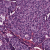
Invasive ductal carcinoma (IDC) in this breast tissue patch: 1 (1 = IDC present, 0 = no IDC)